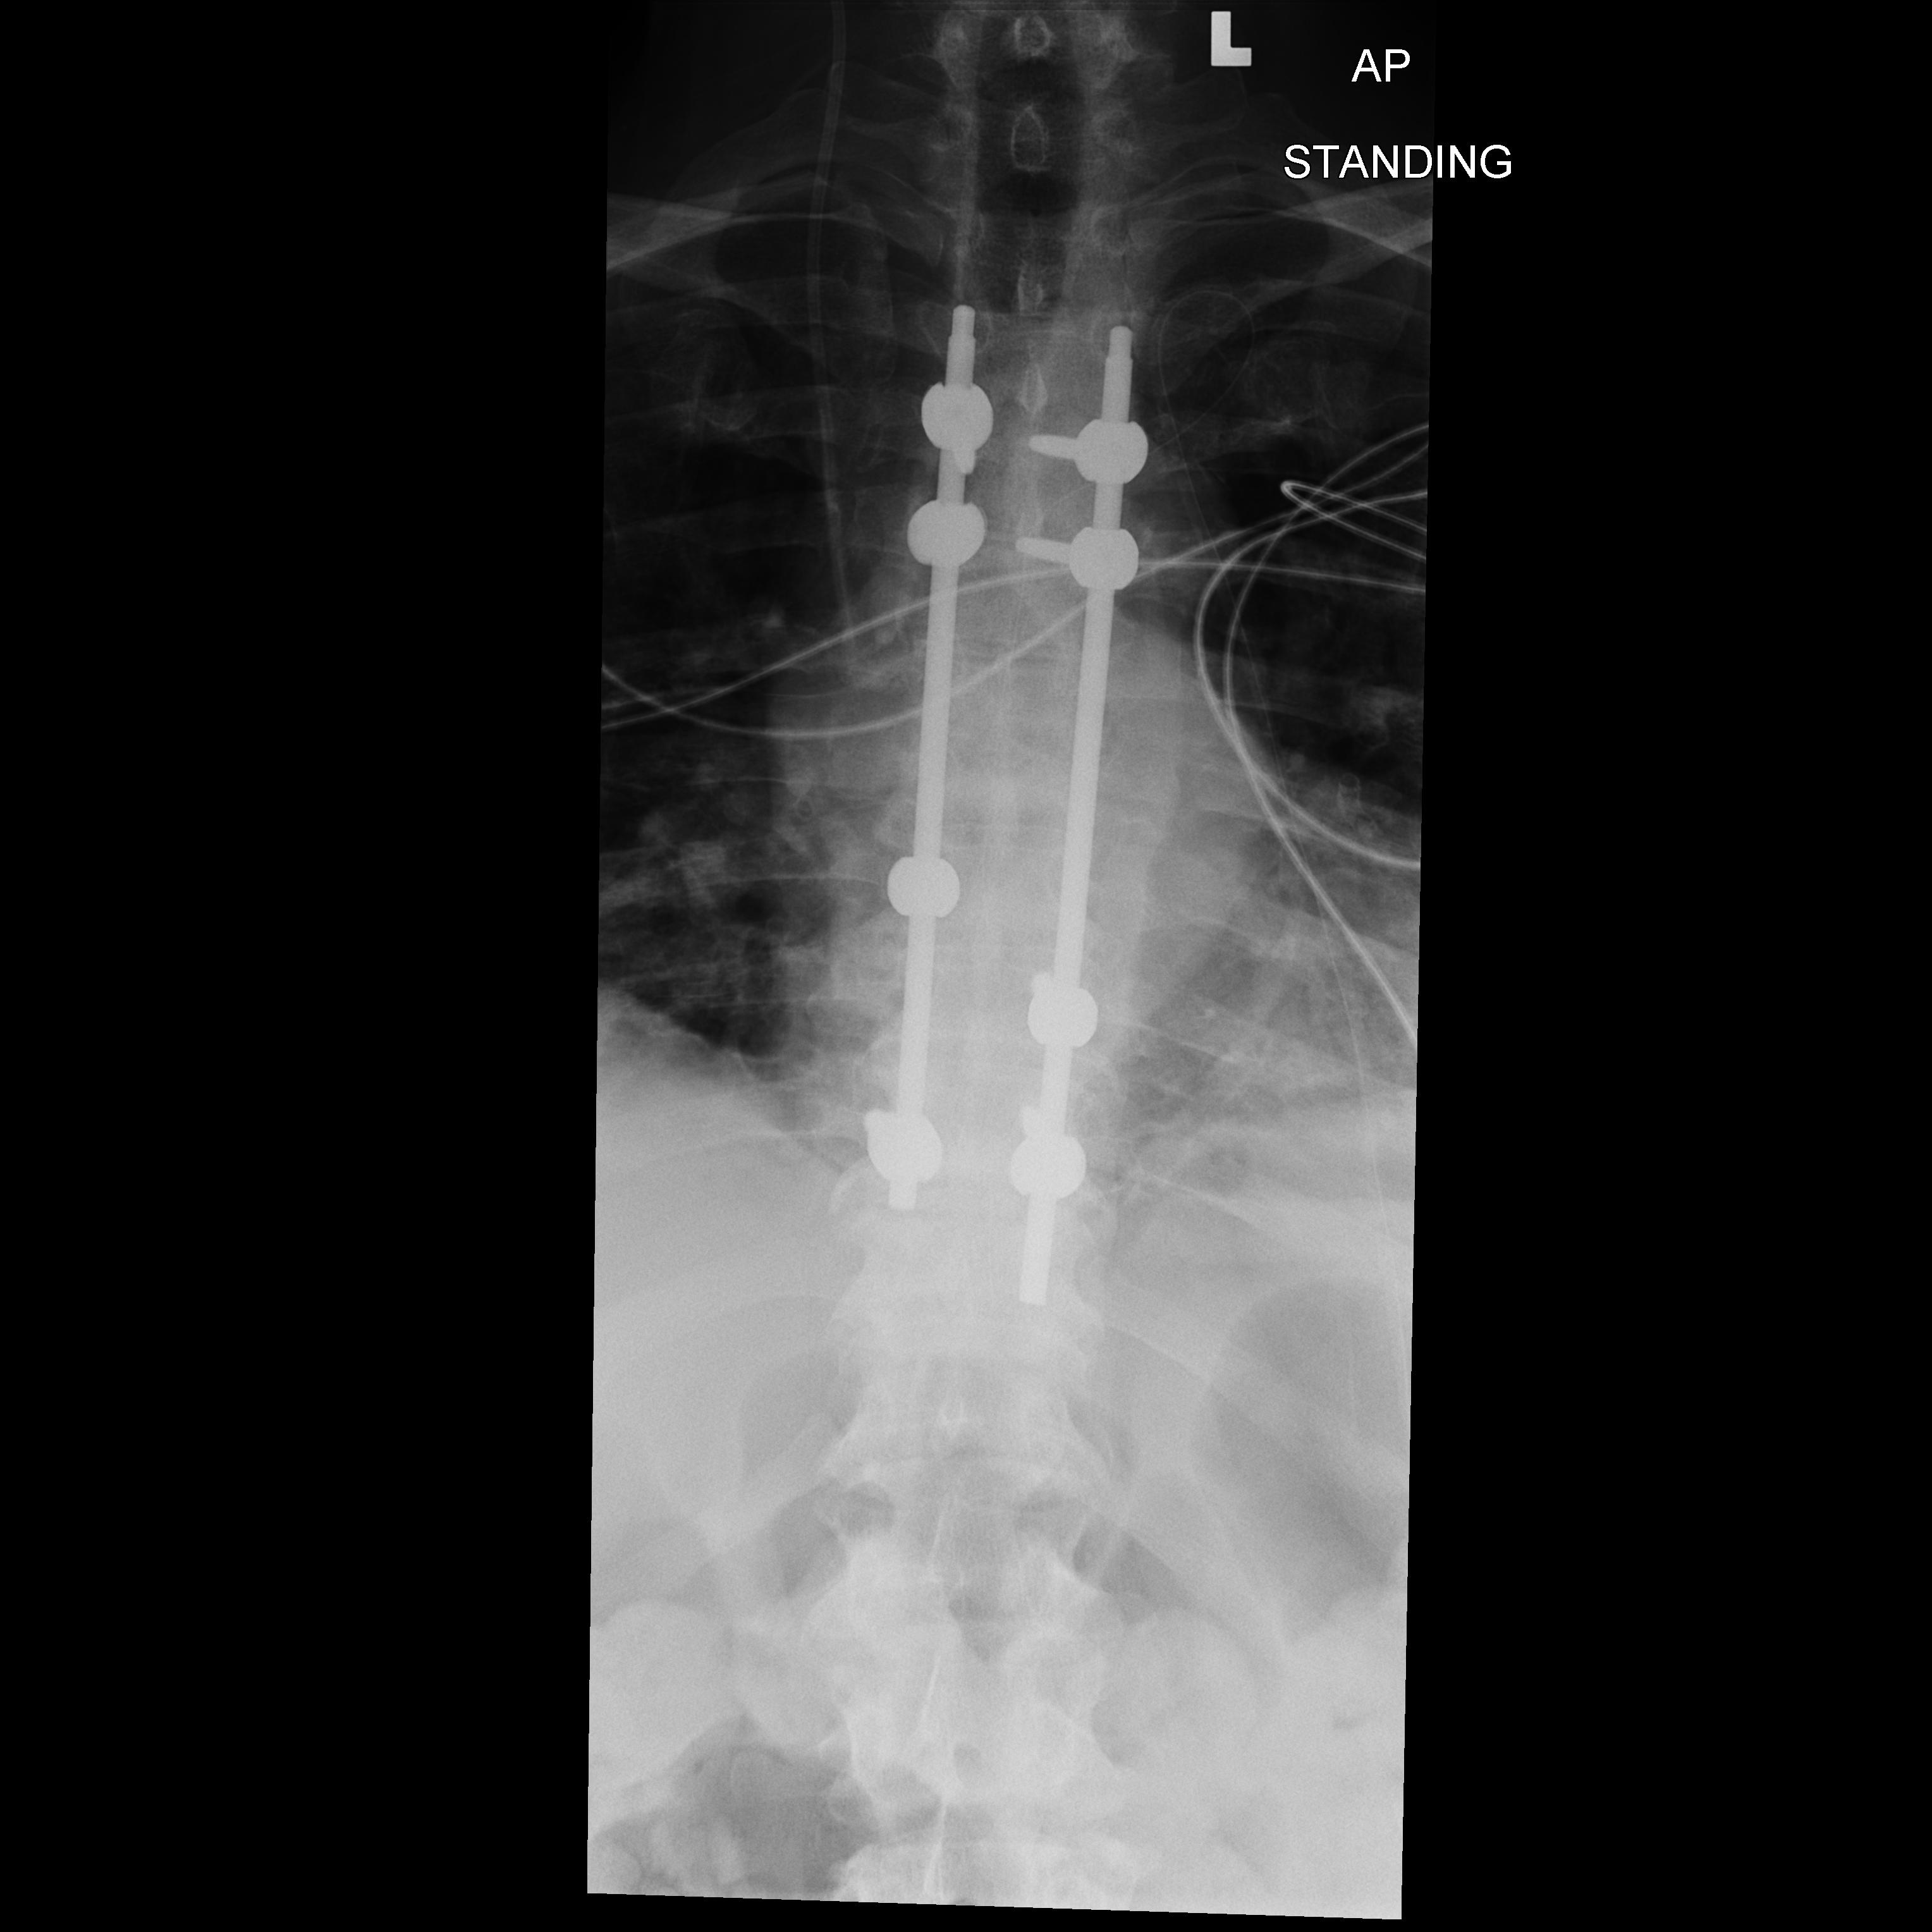
View: AP
Implant manufacturer: Depuy expedium (Synthes)